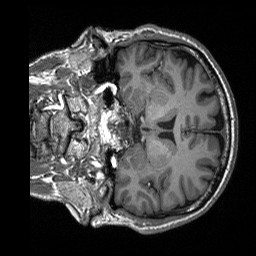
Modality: T1w
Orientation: coronal
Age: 61
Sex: male
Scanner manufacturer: siemens
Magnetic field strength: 3 T
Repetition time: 2.4 s
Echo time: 0.00226 s